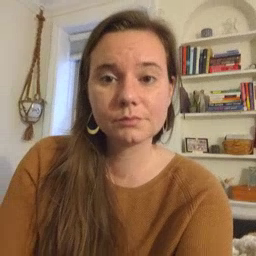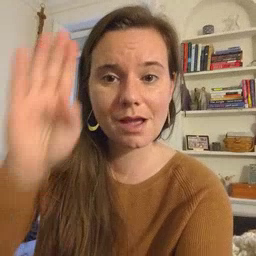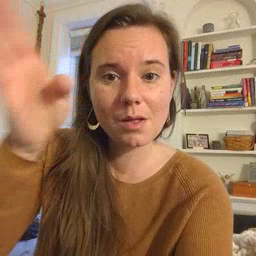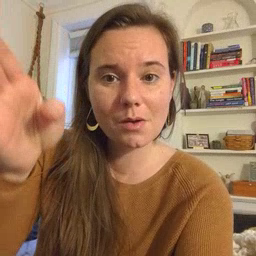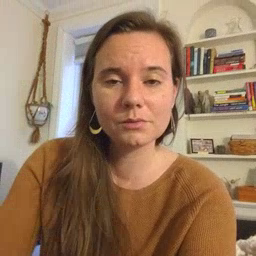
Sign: hello